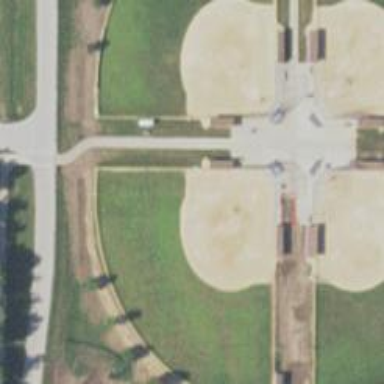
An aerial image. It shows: Softball pitch for leisure sports.